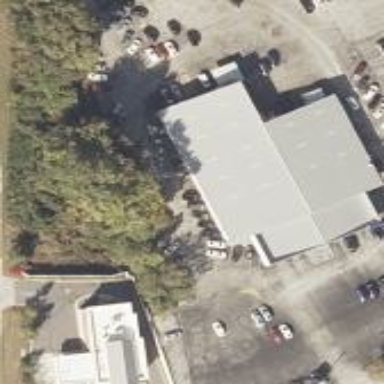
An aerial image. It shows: Building that houses car shop.